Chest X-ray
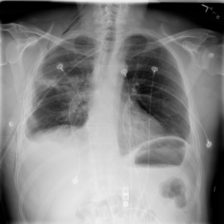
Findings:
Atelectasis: negative
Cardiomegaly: negative
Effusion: positive
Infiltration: negative
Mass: negative
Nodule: negative
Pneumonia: negative
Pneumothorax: negative
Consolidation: negative
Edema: negative
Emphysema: positive
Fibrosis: negative
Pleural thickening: negative
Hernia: negative